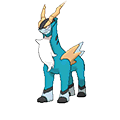
Pok\u00e9mon: cobalion